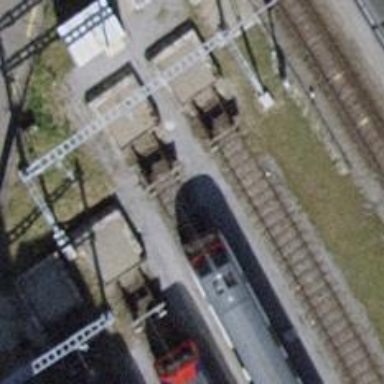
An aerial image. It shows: Railway buffer stop.